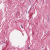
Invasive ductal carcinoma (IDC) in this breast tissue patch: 0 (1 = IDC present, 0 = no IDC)